Aerial crown-view tile of a tropical tree (Barro Colorado Island, Panama), acquired 20250616:
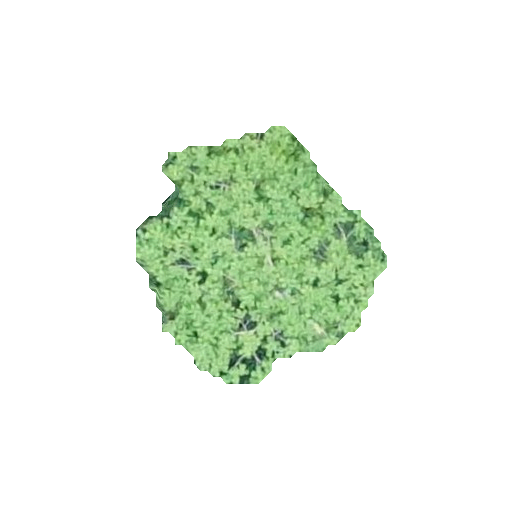
Species: Trattinnickia aspera
GBIF accepted scientific name: Trattinnickia aspera
Crown area: 62.448 m²